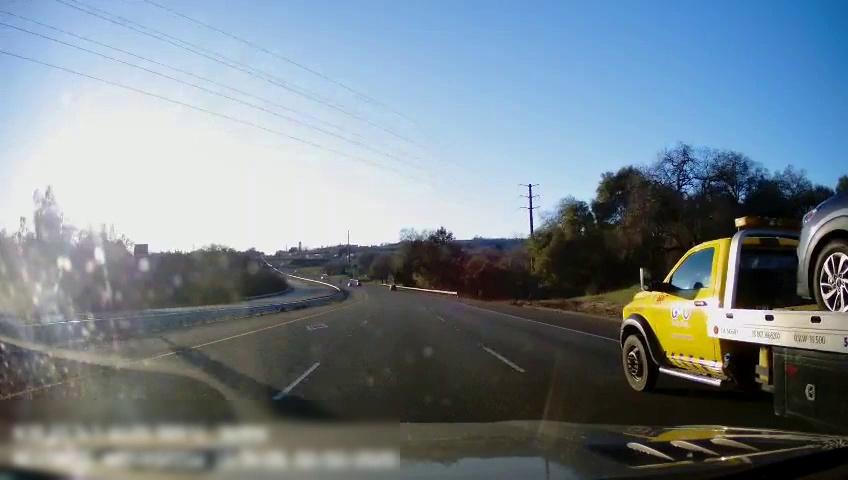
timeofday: Day
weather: Sunny
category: Drivable Space
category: Drivable Space
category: Vehicles | Truck
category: Lanes | Current Lane
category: Lanes | Current Lane
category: Lanes | Alternate Lane
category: Lanes | Alternate Lane
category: Traffic | Signs